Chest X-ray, PA view. Patient: 39 years old, sex F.
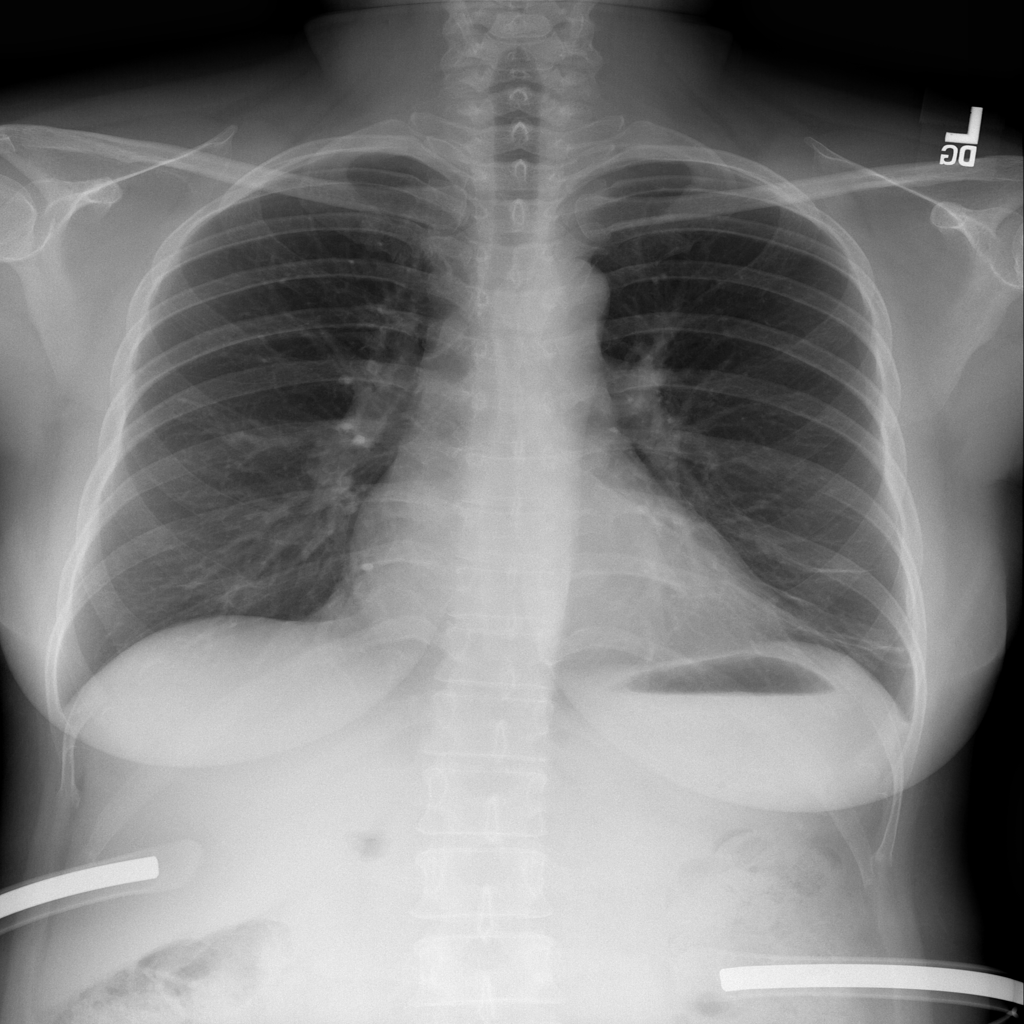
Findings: No Finding